Question: i have 2 databases old and new they have the same structure.
in the edmx file i updated by mistake the
> update model from database
to the wrong database and now i dont know how to change to the new database -i remember that i had a windows where i inserted the database name and afterwards it gave me this window as in the image - now i have this image right away and no window that asks me what database i need
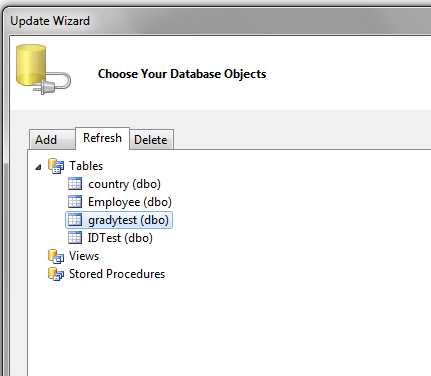
Answer: Remove the connection string from the and re-run the assistant. It'll show that window again.